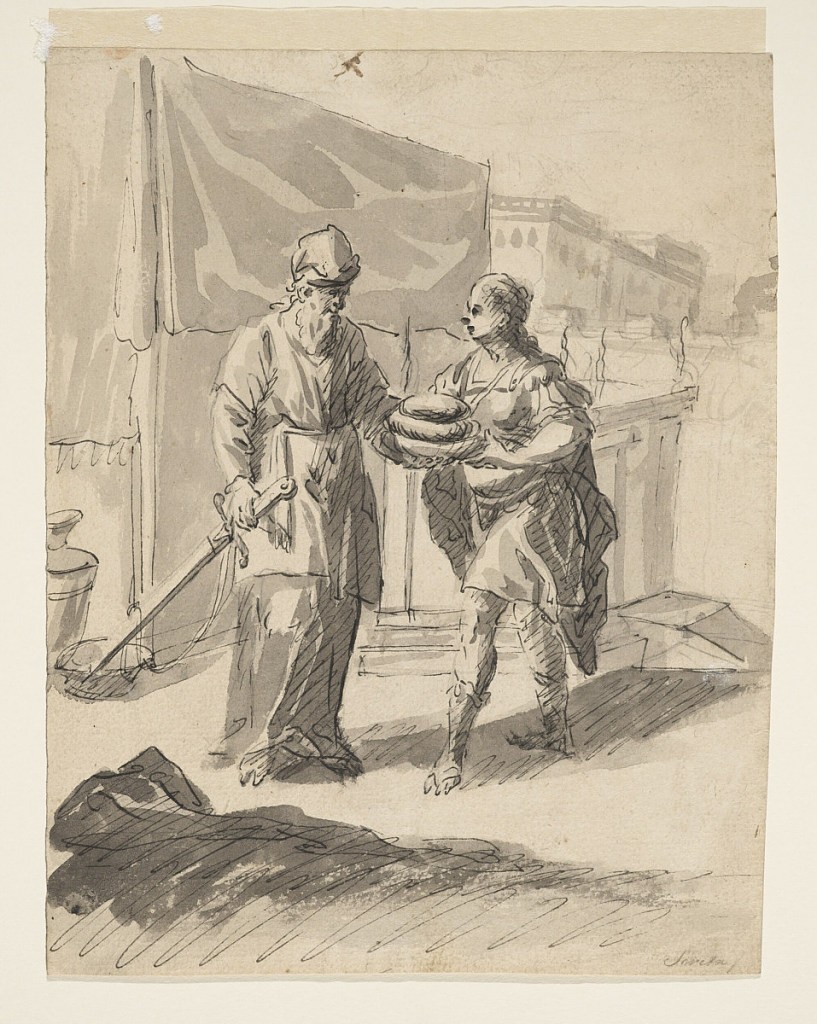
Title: Figure Presenting Loaves to a General
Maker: Karel Škréta, Bohemian, 1610 - 1674
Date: ca. 1650
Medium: Pen and gray ink, brush and gray wash with traces of graphite on cream laid paper
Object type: Drawing
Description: Street scene depicting two classical male figure, one with a sword and beard, the other handing the first three loaves of bread.